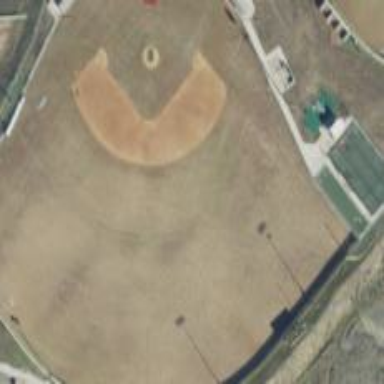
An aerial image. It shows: Baseball pitch for leisure land.